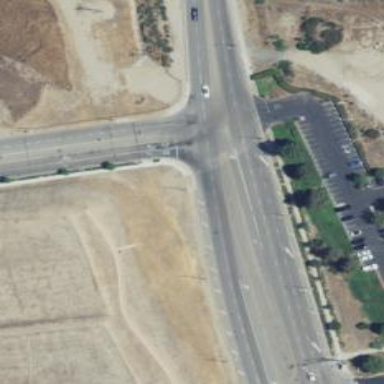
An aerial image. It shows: Tertiary road with asphalt surface.